Question: I'm new in React Native and i'm trying to do the TabBar in the image. My problem is to put a button in the tabbar. If someone can help me or have an idea to create this tabbar it could be really nice.
THX

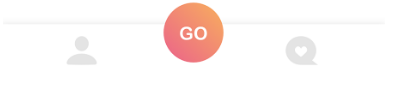
Answer: you can check
this <URL>. One of the props to pass TabNavigator is 'tabBarComponent'. If you do not want the default styling or have to make custom tabBar you can specify the how the component should look.
In your case this should work.
'''
import React from 'react';
import {View, Text, TouchableOpacity, Dimensions} from 'react-native';
import {TabNavigator} from 'react-navigation';
import Tab1Screen from '../components/tab1Screen';
import Tab2Screen from '../components/tab2Screen';
var {height, width} = Dimensions.get('window');
const mainRoutes = TabNavigator({
Tab1: {screen: Tab1Screen},
Tab2: {screen: Tab2Screen}
},
{
tabBarComponent:({navigation}) => (
<View style={{flex: 0.1, borderColor: 'green', borderWidth: 1}}>
<View style={{flexDirection:'row', justifyContent: 'space-around', alignItems: 'center', paddingTop: 15}}>
<View style={{width: 40, height: 40, borderRadius: 20, borderColor: 'red', borderWidth: 1, position: 'absolute', left: width/2.5, bottom:13 }}></View>
<TouchableOpacity onPress={() => navigation.navigate('Tab1')}>
<Text>Tab1</Text>
</TouchableOpacity>
<TouchableOpacity onPress={() => navigation.navigate('Tab2')}>
<Text>Tab2</Text>
</TouchableOpacity>
</View>
</View>
)});
export default mainRoutes;
'''
<URL>